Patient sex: M
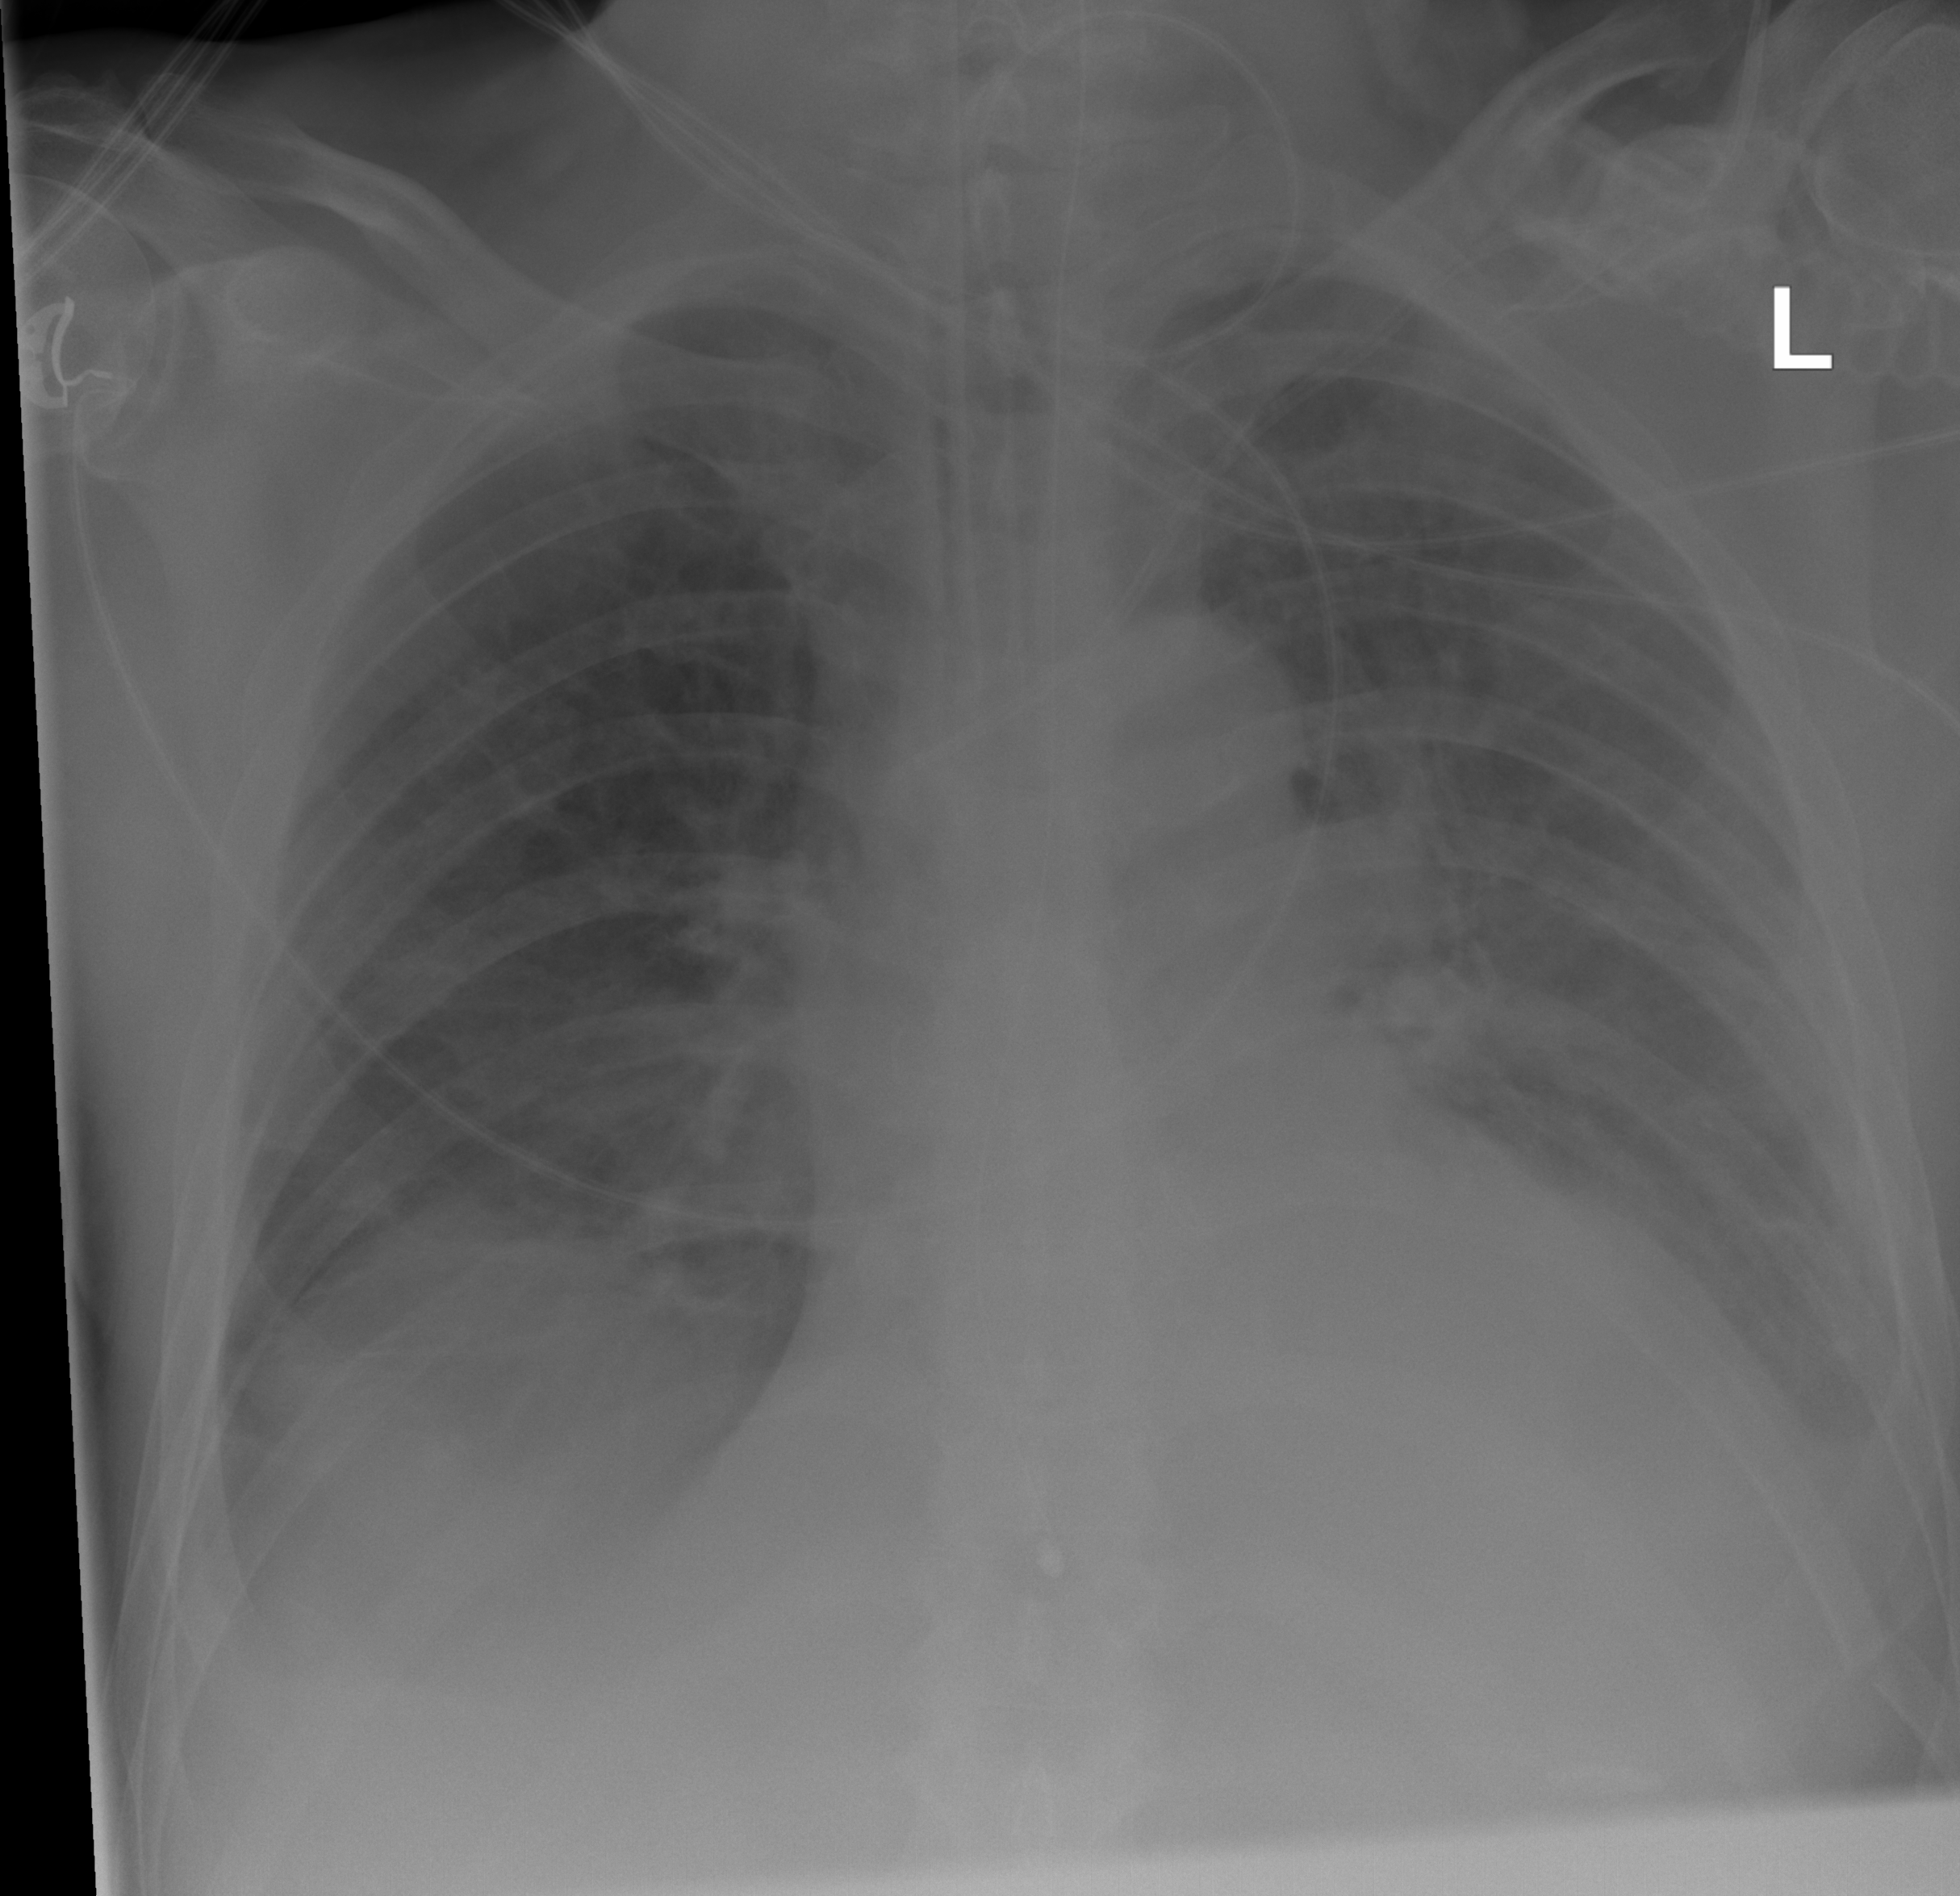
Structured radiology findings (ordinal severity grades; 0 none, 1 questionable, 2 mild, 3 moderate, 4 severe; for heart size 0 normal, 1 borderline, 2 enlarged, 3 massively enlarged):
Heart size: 1
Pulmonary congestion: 2
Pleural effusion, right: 2
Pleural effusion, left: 2
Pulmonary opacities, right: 1
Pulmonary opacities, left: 2
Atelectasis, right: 2
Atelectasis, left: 2